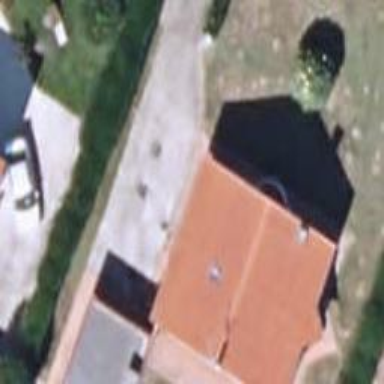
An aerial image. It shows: Simple house.